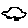
Label: car